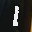
Label: 1